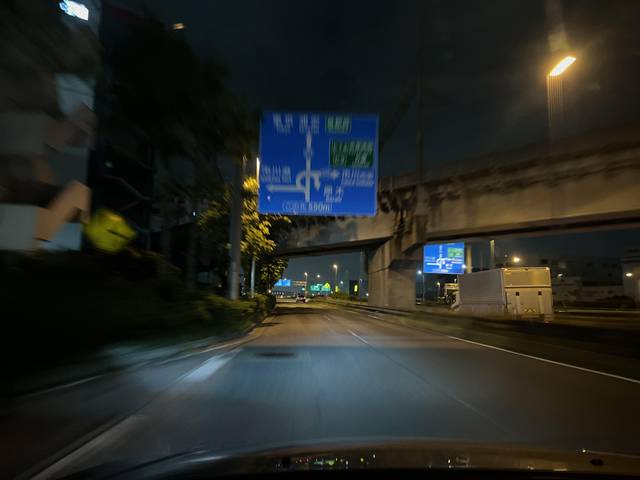
Region: Japan
Coordinates: 35.692, 139.956